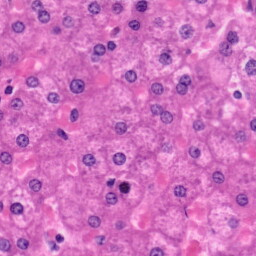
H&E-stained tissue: Liver